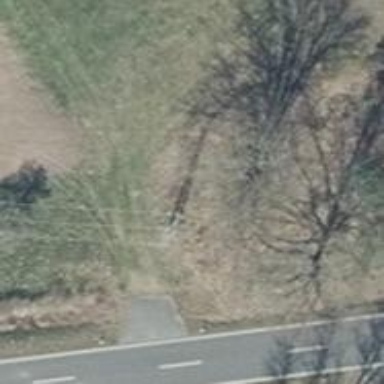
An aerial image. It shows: Power pole.